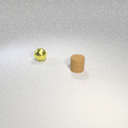
small yellow metal sphere behind small brown rubber cylinder